Question: I use the "real" IIS 7.5 server in the development phase. The site points to the web project folder which contains 'WebProjectDir\App_Data\database.mdf'.
The site runs under 'ApplicationPoolIdentity' as follows:

When I run the application I get the following errors:
'''
Failed to generate a user instance of SQL Server due to failure in retrieving the user's local application data path. Please make sure the user has a local user profile on the computer. The connection will be closed.
Description: An unhandled exception occurred during the execution of the current web request. Please review the stack trace for more information about the error and where it originated in the code.
Exception Details: System.Data.SqlClient.SqlException: Failed to generate a user instance of SQL Server due to failure in retrieving the user's local application data path. Please make sure the user has a local user profile on the computer. The connection will be closed.
Source Error:
Line 14: public ActionResult Index()
Line 15: {
Line 16: return View(db.Genres.ToList());
Line 17: }
Line 18:
Source File: G:\MvcMusicStore\Controllers\StoreController.cs Line: 16
'''
I can remove these errors by setting the application to run under 'NetworkService'. However, I want to use 'ApplicationPoolIdentiy' if it is possible with any adjustment. How to do this?
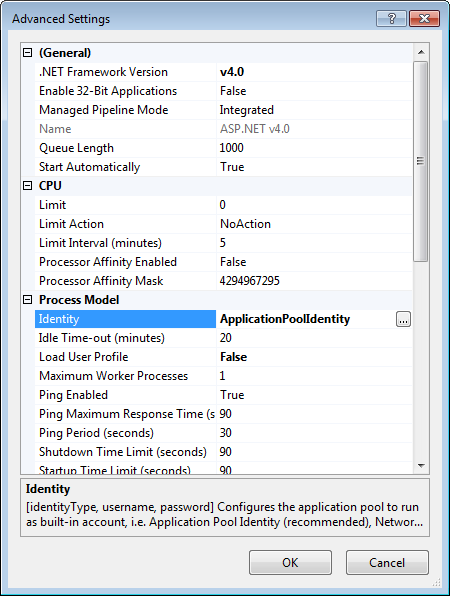
Answer: @Dave, I found the solution yesterday.
Setting 'Load User Profile' to 'True' will make the 'ApplicationPoolIdentity' able to attach the database.